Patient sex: F
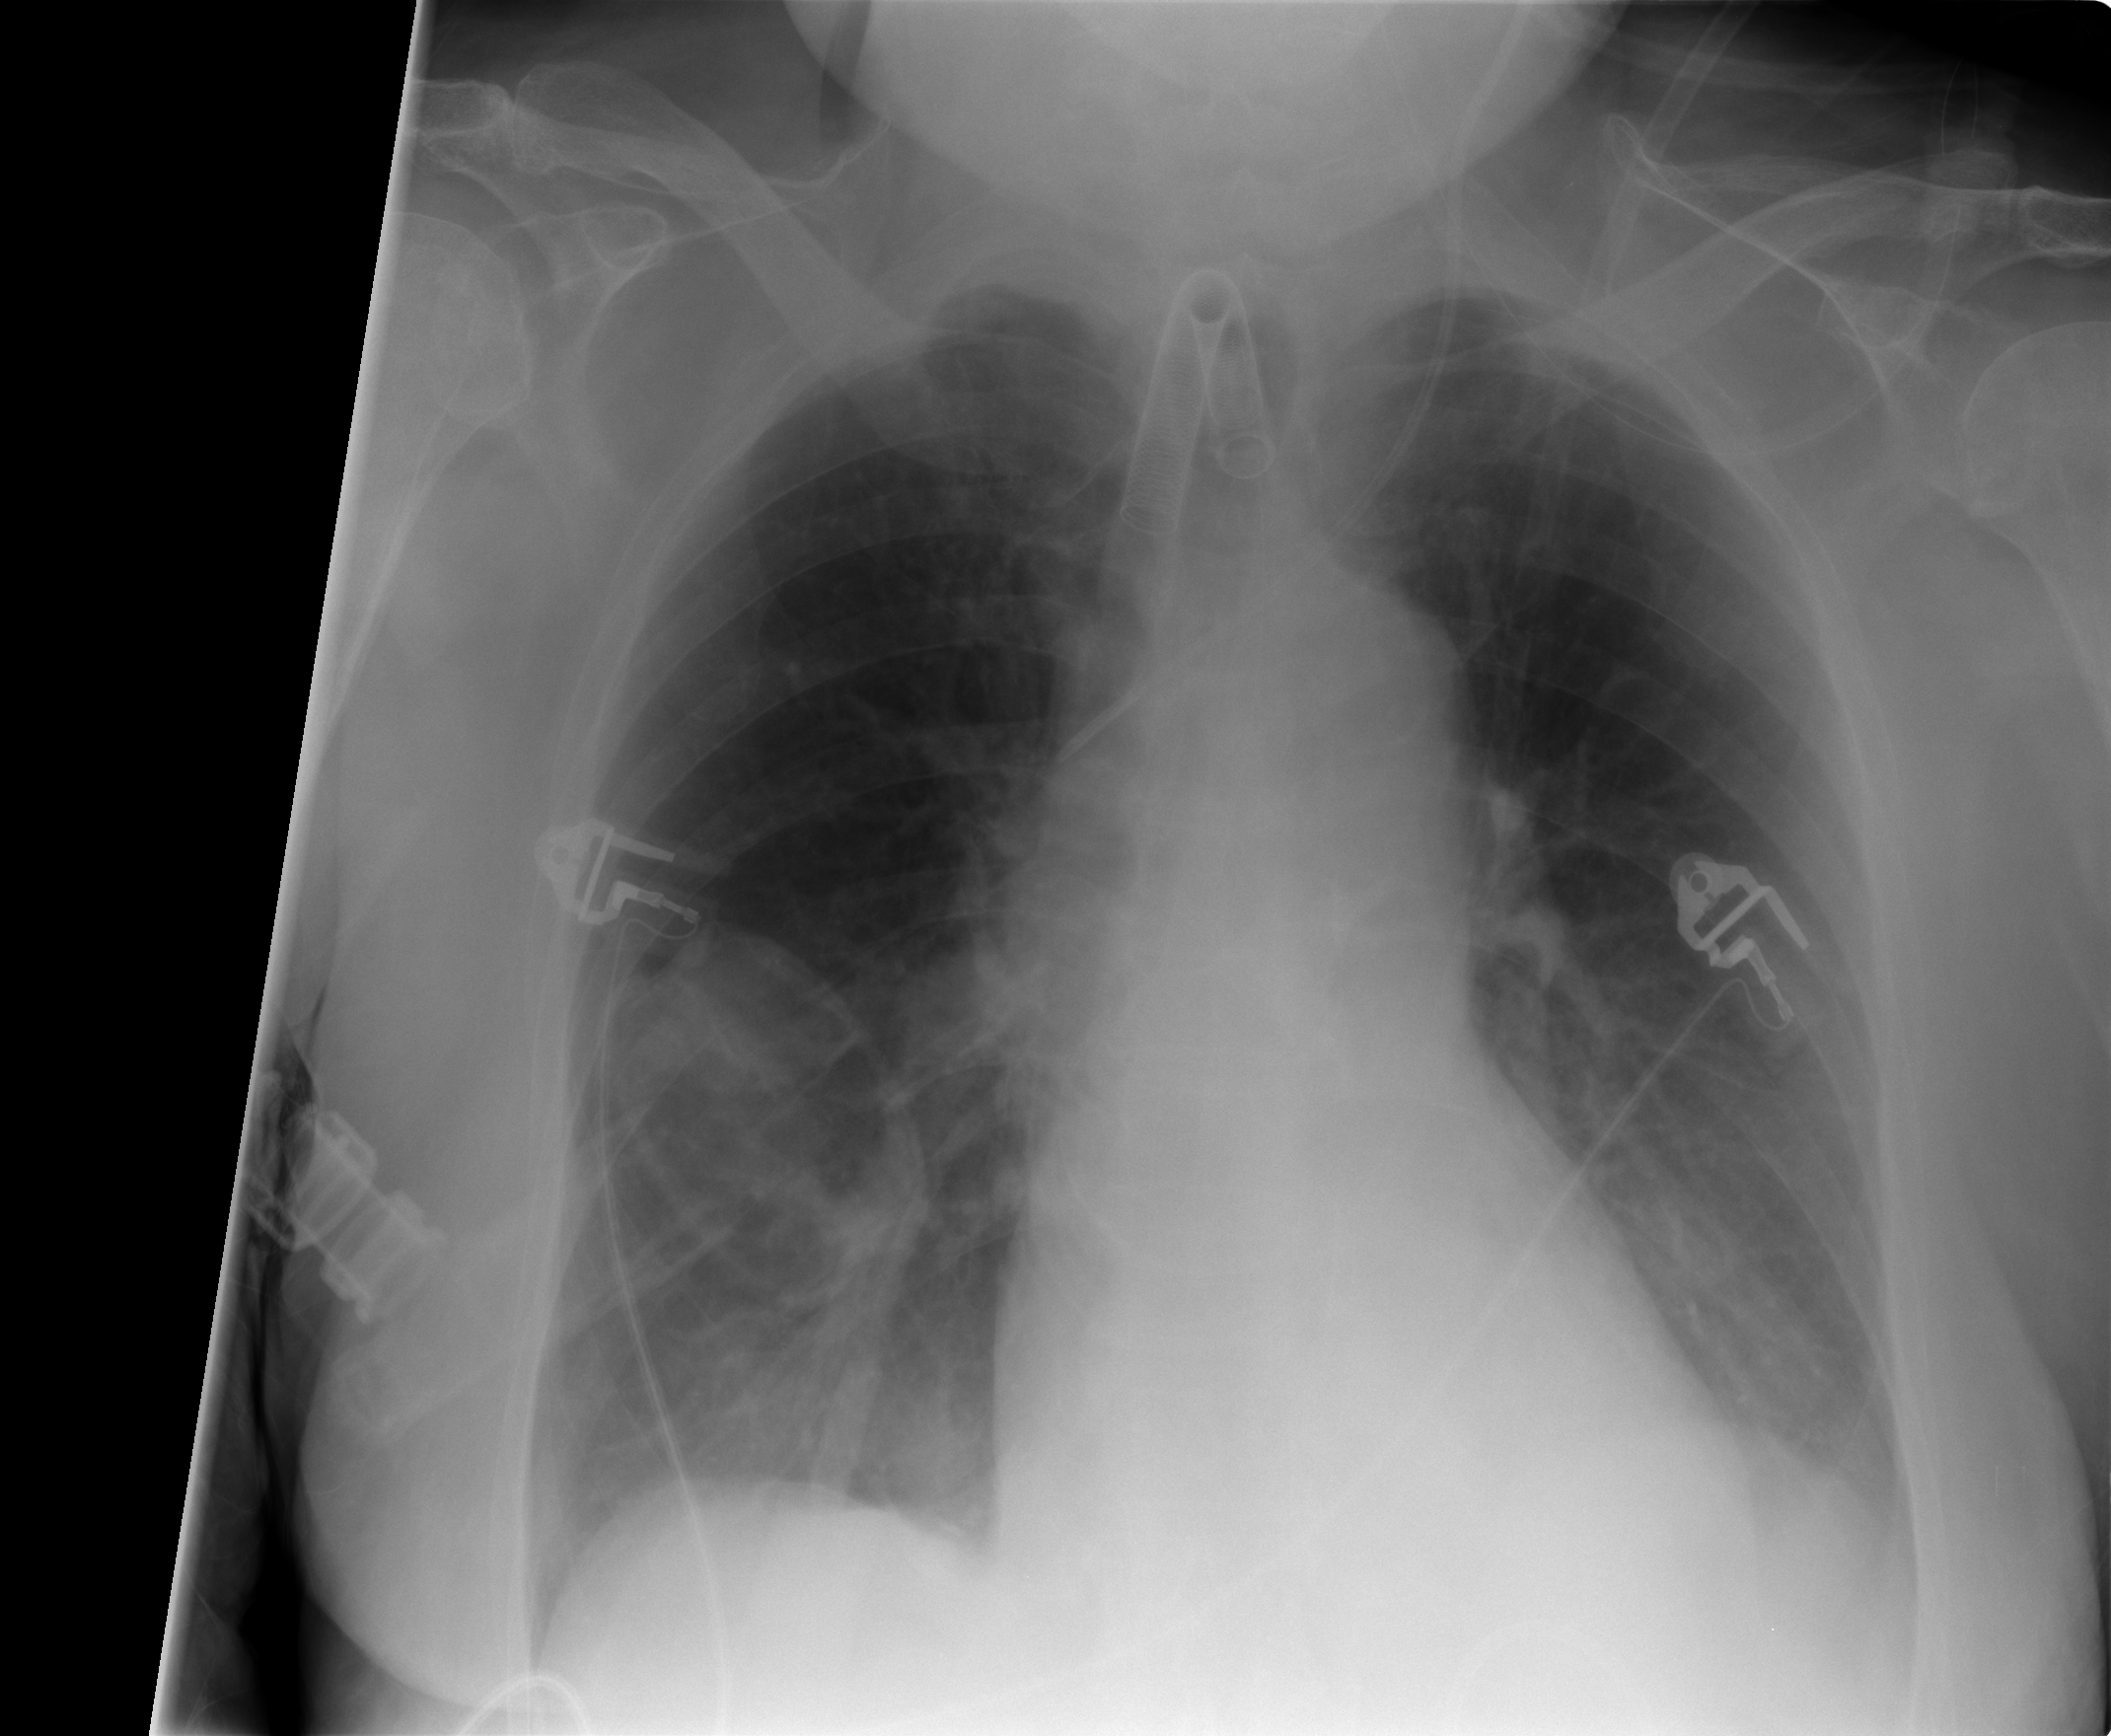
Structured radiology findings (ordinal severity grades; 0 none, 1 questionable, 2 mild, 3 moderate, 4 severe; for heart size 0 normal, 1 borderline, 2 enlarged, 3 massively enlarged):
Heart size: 0
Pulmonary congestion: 0
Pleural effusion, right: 0
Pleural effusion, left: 0
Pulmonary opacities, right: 1
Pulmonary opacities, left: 0
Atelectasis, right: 2
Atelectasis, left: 2